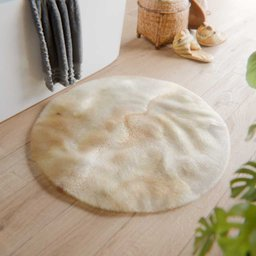
Label: decoration